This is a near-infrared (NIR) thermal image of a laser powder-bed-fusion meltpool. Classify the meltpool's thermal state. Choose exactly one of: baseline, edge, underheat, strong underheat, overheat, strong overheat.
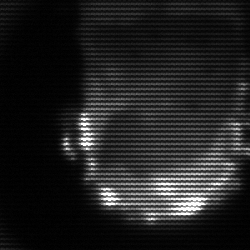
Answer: baseline